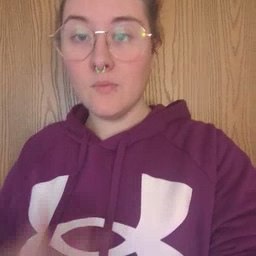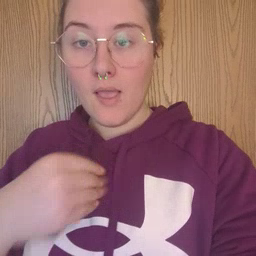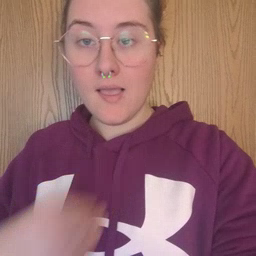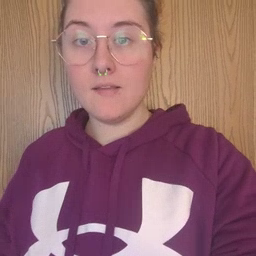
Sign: white